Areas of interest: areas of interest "Industrial"
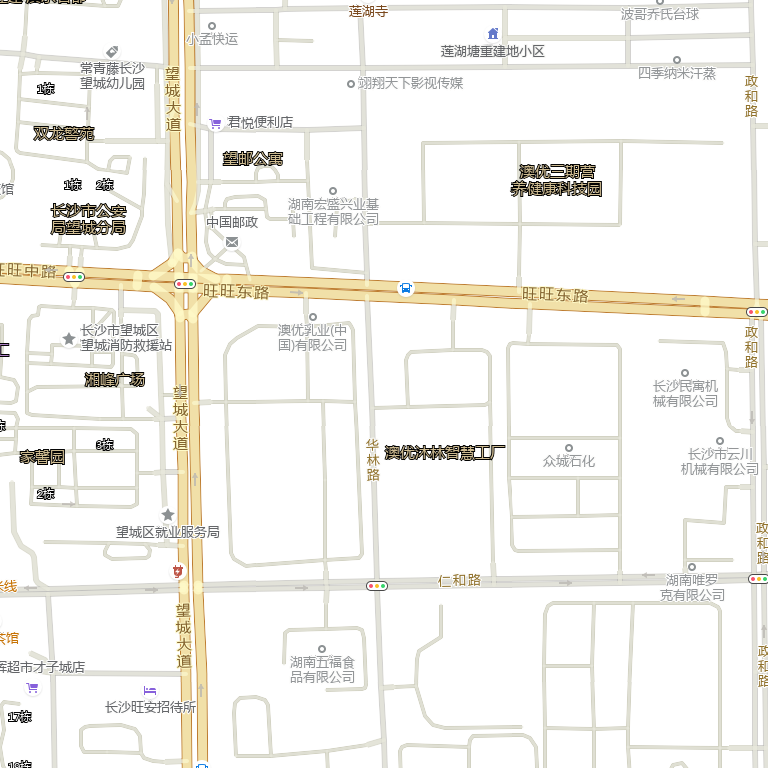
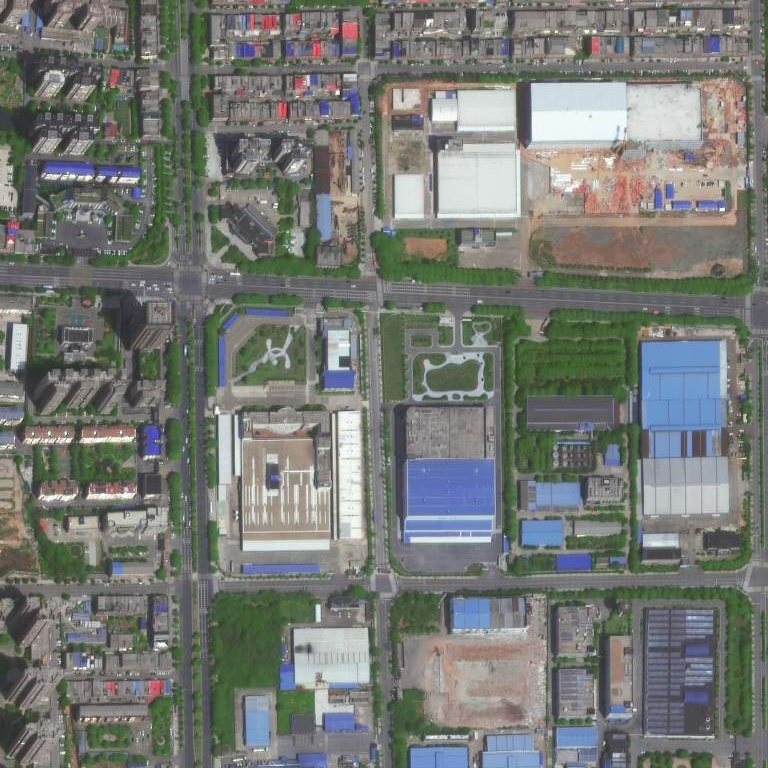